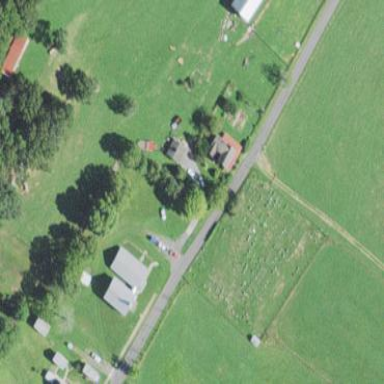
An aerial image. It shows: Religious grave yard.